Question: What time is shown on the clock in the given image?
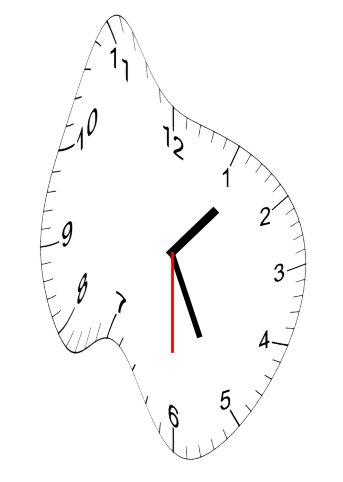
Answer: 01:25:30